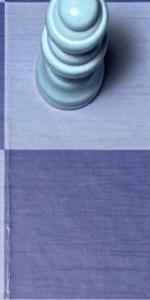
Label: Empty